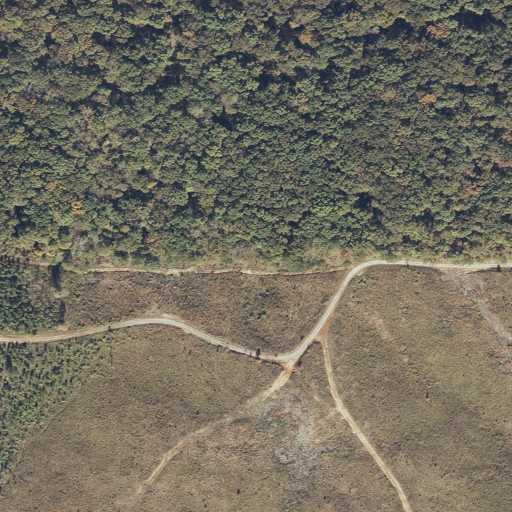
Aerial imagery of ridge(s) in Alabama named Pea Ridge containing deciduous forest, grassland, and shrub